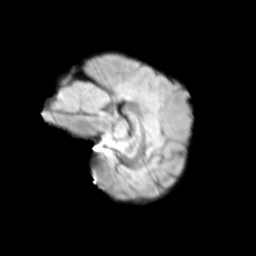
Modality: T2w
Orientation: sagittal
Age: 9
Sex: male
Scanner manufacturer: siemens
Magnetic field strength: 3 T
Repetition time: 3.8 s
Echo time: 0.07 s